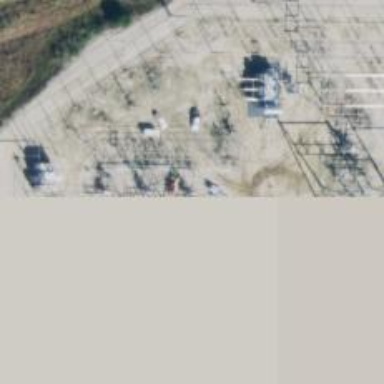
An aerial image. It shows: Switch used for power control.